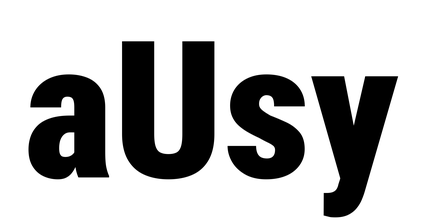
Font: Roboto_Condensed_Black